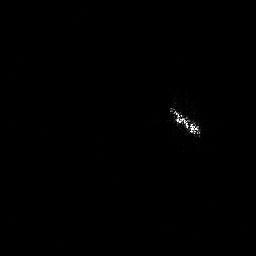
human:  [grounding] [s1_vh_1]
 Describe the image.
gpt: In the satellite image, there is  <ref>1 medium ship </ref> <box>[[64, 39, 78, 53, 0]]</box> located at right.